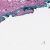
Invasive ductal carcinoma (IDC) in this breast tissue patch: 0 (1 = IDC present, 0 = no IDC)